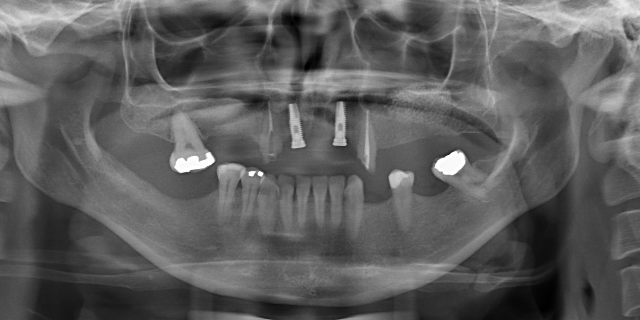
adult